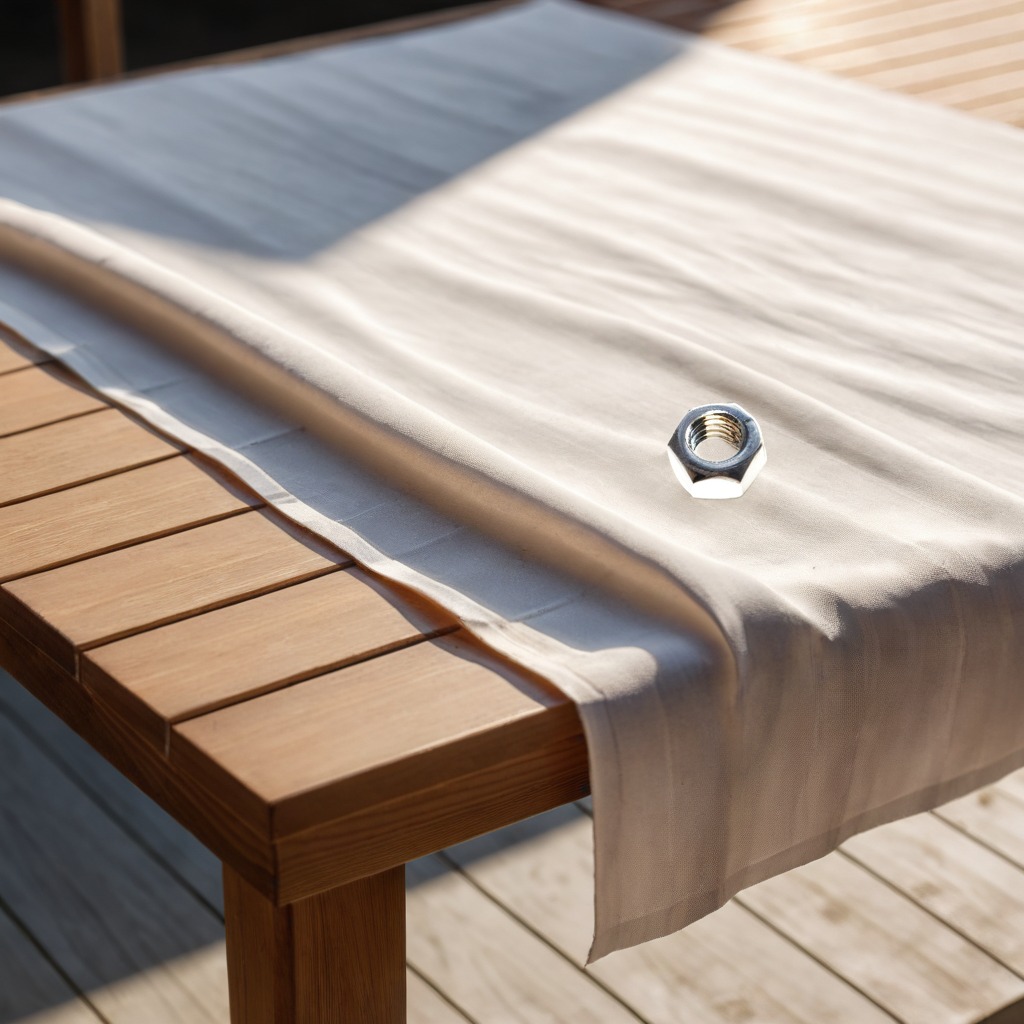
A metal nut is lying on the wooden table in the outdoor workshop during daytime bright natural light soft shadows worn but beneath the cloth.